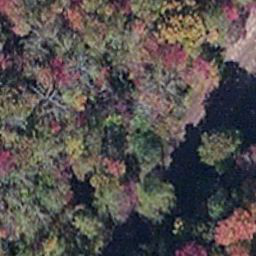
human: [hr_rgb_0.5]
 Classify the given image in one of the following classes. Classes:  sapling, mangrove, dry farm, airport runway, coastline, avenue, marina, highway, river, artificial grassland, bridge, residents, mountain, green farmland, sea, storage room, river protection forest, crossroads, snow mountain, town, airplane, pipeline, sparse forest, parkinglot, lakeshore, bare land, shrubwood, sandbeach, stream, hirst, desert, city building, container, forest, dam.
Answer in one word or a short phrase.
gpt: mangrove